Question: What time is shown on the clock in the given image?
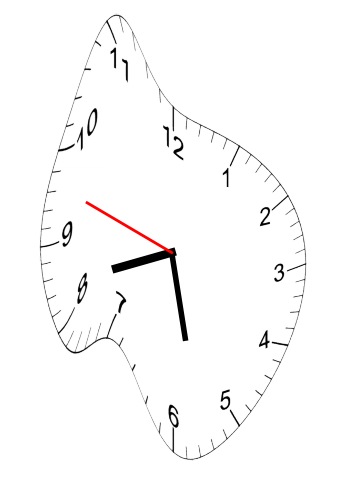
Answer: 08:27:48